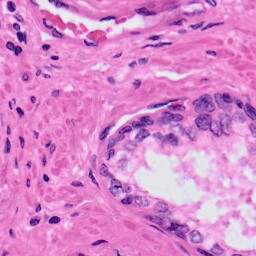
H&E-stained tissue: Prostate